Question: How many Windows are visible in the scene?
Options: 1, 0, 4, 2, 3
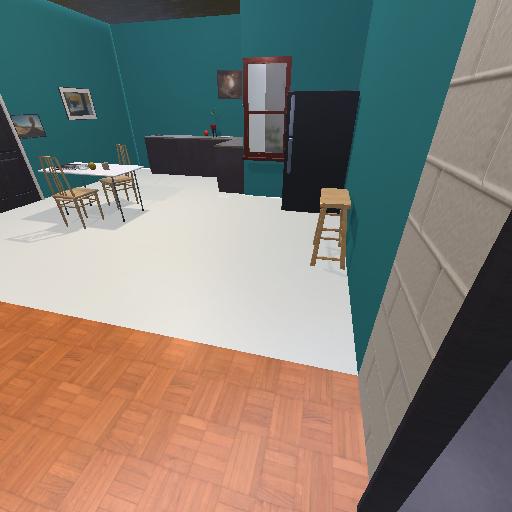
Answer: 1